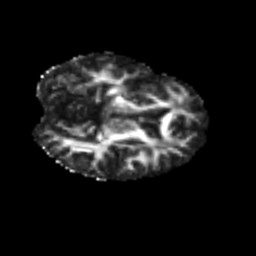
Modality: FA
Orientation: axial
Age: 40
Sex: female
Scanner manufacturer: siemens
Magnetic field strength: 3 T
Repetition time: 4.999 s
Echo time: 0.07946 s